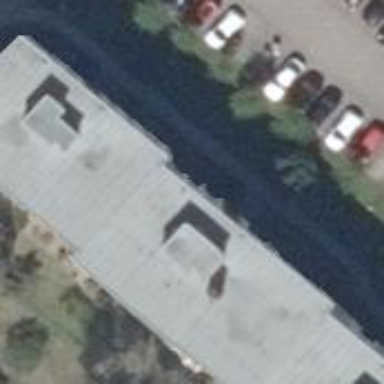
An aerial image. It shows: Flat-roofed apartment building.